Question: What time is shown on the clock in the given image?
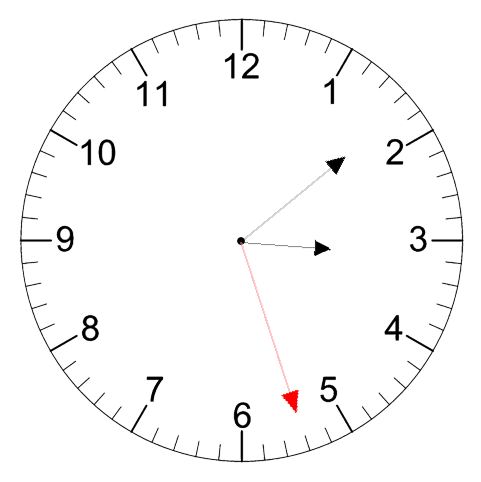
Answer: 03:08:27